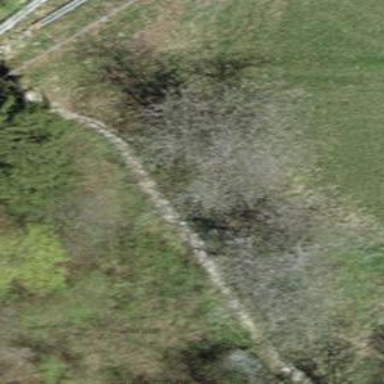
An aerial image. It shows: Path.